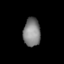
Tissue: lung
Cell type: Epithelial cells
Senescence score: 0.2186
Nuclear area (px): 475
Mean DAPI intensity: 129.484